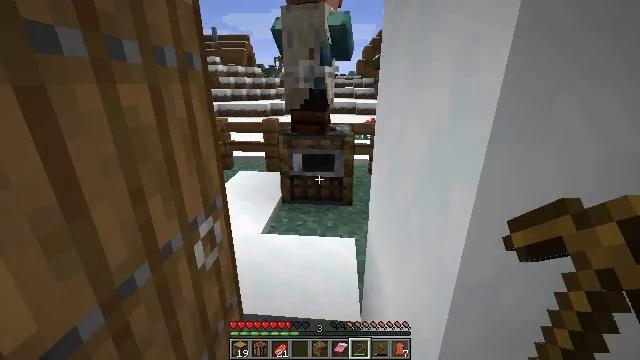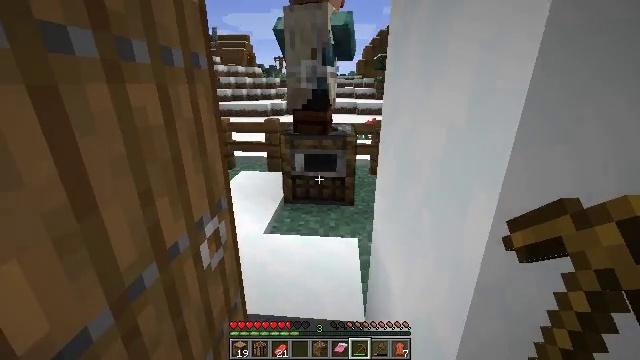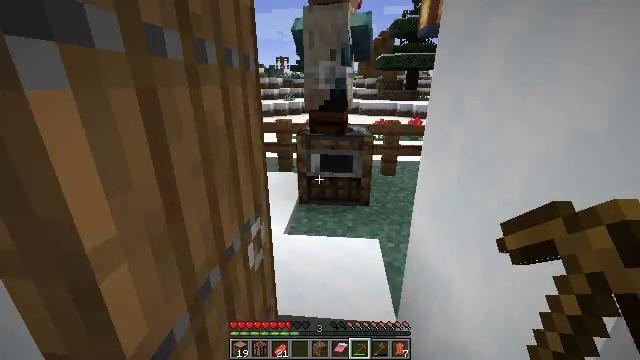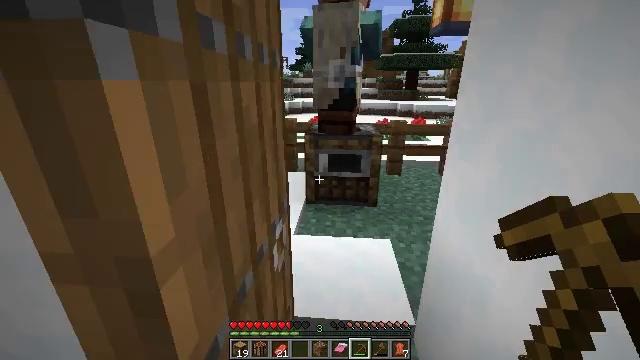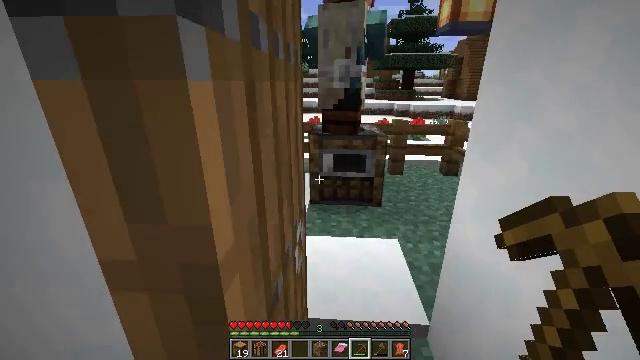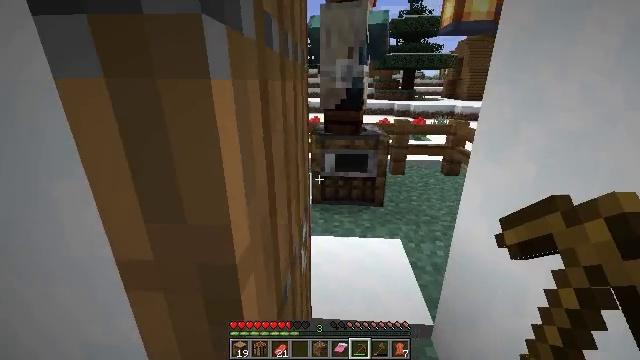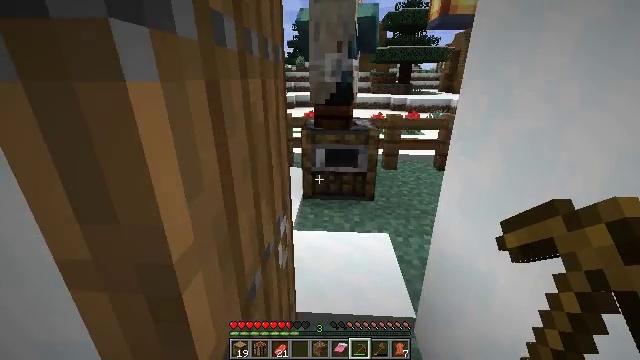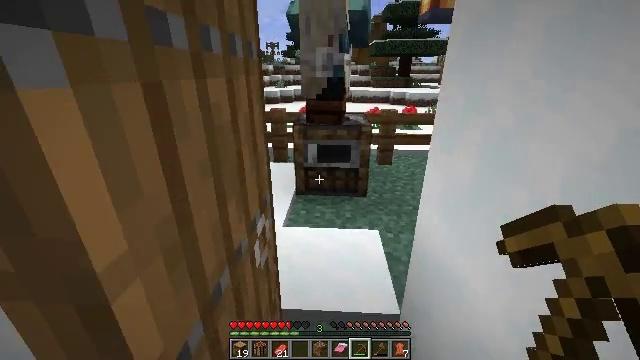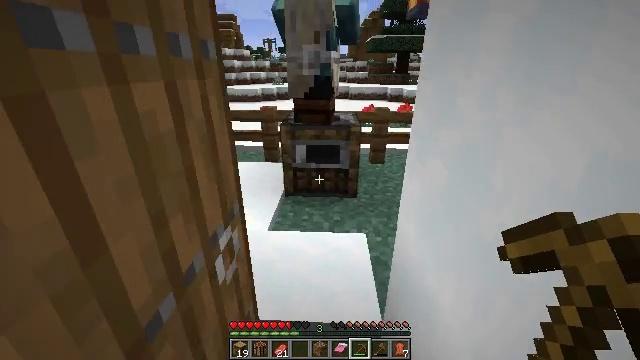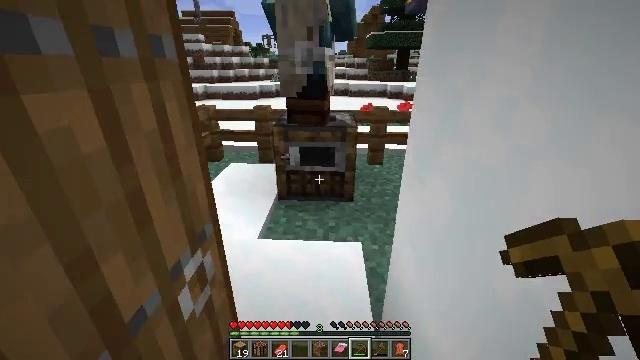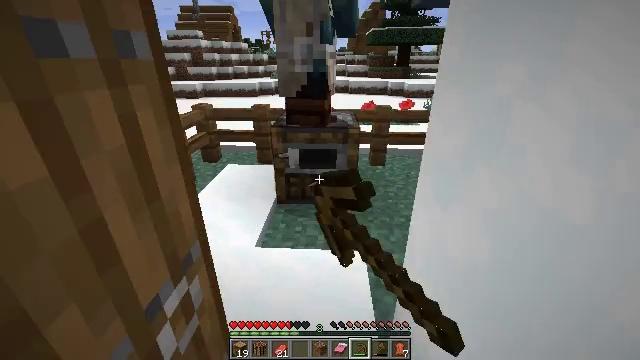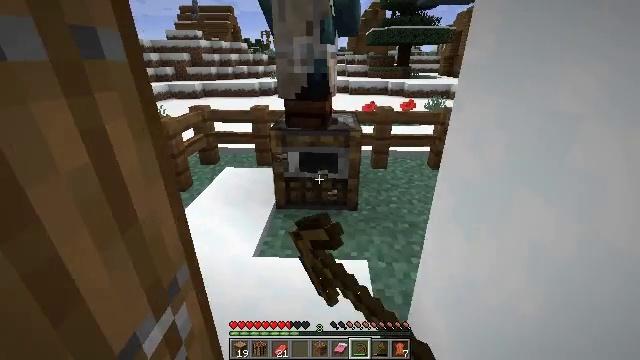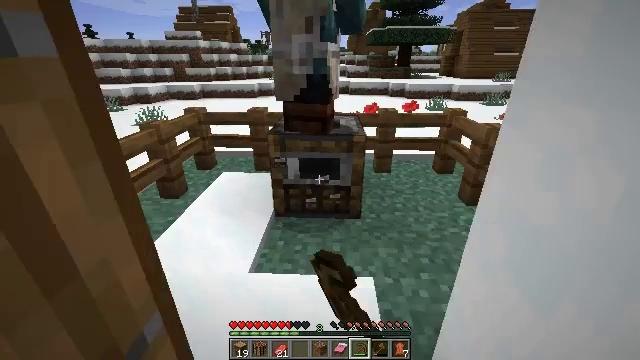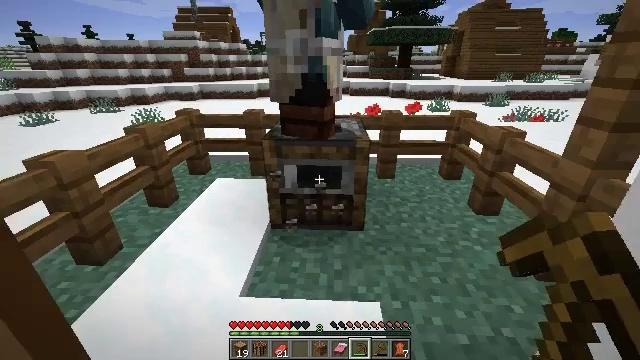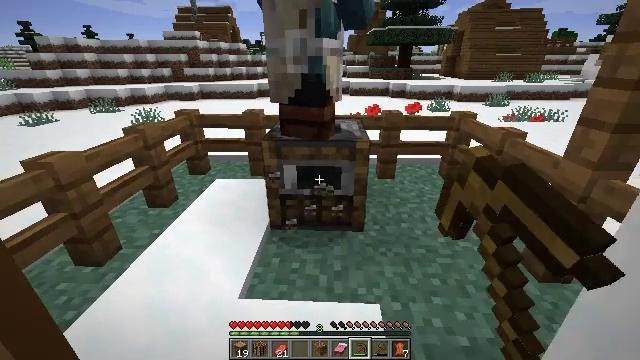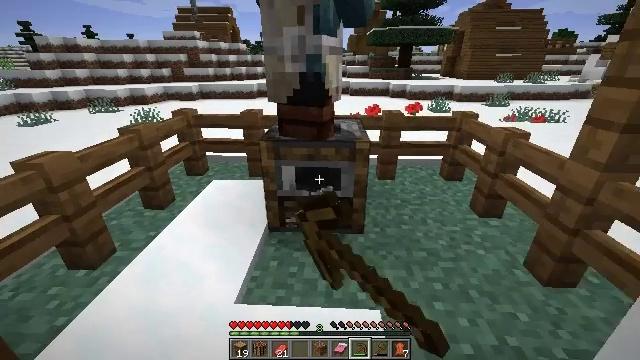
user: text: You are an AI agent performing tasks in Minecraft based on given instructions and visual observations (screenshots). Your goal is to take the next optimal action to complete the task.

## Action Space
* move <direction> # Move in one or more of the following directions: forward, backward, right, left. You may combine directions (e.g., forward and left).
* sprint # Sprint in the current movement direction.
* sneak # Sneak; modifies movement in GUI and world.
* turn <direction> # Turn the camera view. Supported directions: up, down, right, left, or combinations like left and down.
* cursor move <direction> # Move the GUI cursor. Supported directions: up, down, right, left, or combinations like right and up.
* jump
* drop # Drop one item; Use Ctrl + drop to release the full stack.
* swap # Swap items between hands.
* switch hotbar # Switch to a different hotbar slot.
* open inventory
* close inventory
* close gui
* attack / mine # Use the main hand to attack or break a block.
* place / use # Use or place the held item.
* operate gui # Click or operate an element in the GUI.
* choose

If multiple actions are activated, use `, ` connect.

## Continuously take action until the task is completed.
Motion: motion action
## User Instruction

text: Destroy the smoker to move it.
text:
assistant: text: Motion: move left
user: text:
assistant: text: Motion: move left
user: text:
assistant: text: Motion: move forward and move left
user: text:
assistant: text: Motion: move forward and move left
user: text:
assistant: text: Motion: move forward and move right
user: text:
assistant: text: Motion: move forward and move right, turn down
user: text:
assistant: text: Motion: move forward and move right, turn down
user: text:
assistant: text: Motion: move forward and move right
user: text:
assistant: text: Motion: move forward and move right, attack / mine
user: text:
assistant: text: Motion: move forward, attack / mine
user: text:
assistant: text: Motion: move forward, attack / mine
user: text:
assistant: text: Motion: move forward, attack / mine
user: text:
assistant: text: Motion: attack / mine
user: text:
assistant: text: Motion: attack / mine
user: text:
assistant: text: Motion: attack / mine
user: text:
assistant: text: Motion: attack / mine
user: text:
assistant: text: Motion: attack / mine
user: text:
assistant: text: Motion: attack / mine
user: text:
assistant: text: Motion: turn down, attack / mine
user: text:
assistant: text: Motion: attack / mine
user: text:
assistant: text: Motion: attack / mine
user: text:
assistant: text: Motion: attack / mine
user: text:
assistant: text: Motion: attack / mine
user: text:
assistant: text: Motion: attack / mine
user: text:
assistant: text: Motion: attack / mine
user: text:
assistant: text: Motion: attack / mine
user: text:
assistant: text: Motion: attack / mine
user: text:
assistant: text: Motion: attack / mine
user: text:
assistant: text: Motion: move forward, attack / mine
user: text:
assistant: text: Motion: move forward and move right, attack / mine